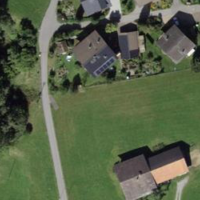
EUNIS habitat code: 24
Species observed at this site:
Cornus sanguinea